Question: I've written a little example page with elements that are draggable on touch devices (based on <URL>.
- <URL>
I have two draggable '<div>' elements: a green block, and a red ball (made ball-shaped with 'border-radius'). The dragging is implemented with 'ontouchstart', 'ontouchmove' and 'ontouchend', and the "animation" is done by changing the 'top' and 'left' CSS properties of these elements.
When I drag the green one, all is roses and ponycorns.
But when I drag the red one in Safari on an iPad 1 (running iOS 5.1.1) or an iPad 3 (6.0.1), I get little light red trails where the rear edges of the circle were (see screenshot below).
I don't, however, see these trails on my iPhone 5 (6.1.4).

Is there a way to get rid of these trails?
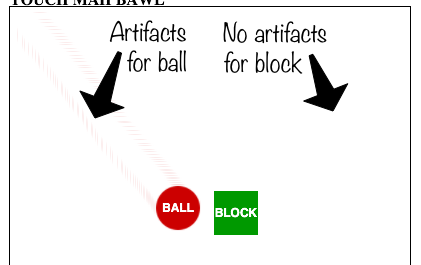
Answer: ## The fix
Add this rule to your '#bawl { ... }' ruleset:
'''
-webkit-transform: translateZ(0);
'''
(If you need to avoid hardware acceleration, you can use 'outline: 1px solid transparent'--for more details, see <URL>
This removes the trailing artefacts, but why? It's a combination of <URL> not clipping anti-aliased lines to the edges of a shape and how WebKit repaints a web page after part of it changes.
## Drawing a webpage
First, a quick and (over)simplified run down of how WebKit gets from a tree of DOM nodes to a bitmap image representing the rendered webpage.
You already know that a webpage gets parsed into a tree of elements, called the DOM. Each node in the DOM is presented in a certain way depending on the styles applied to it. It is possible for nodes to overlap, or be overlapped by, other nodes depending on things like z-order, transparency, overflow, positioning etc.
This is broadly similar to how things work under the hood. WebKit maps each DOM node to a corresponding 'RenderObject', which has all the information it needs to paint an individual DOM node. Each 'RenderObject' is mapped to either its own or an ancestor's 'RenderLayer', which is a conceptual way of dealing with how nodes are "layered"--i.e. painted over or under other nodes.
To render a webpage, each 'RenderLayer' is painted from back-to-front by z-order. Children behind that layer painted are first, followed by the layer itself, followed by children in front of it. To paint itself, the 'RenderLayer' calls the paint method on its corresponding 'RenderObject's.
WebKit has two code paths for rendering a given 'RenderLayer': the software path and the hardware accelerated path. The software path paints each 'RenderObject' directly to the image of the rendered webpage that you see in your browser, whereas the hardware path allows certain 'RenderLayer's to be designated as , which means that it and its children are drawn separately and finally composited into a single image by the GPU. The hardware path is used whenever one or more of the 'RenderLayer's on a page require hardware acceleration, or when it is explicitly required by a flag in the browser (e.g. Chrome).
## Updating part of a webpage
When an animation or some other event changes how part of a page looks, you don't want to redraw the entire webpage. Instead, WebKit draws a box around the changed area--the damage rect--and only redraws bits of each 'RenderLayer' that overlap with that box. A 'RenderLayer' that doesn't overlap the damage rect is skipped entirely.
If you're rendering via the software path, WebKit directly recomposes the damage rect onto the bitmap image of the full rendered page, leaving the rest of the image unchanged. The hardware path, however, repaints each compositing layer separately and recomposites them into a new image.
## What is going wrong
The 'translateZ' fix applies a 3D transform to the element. This forces the 'RenderLayer' that paints the ball to require hardware acceleration, meaning that WebKit will use the hardware path instead of the software path. This implies that the problem is related to using the software path.
When the ball is painted, the border radius means that the edges are anti-aliased. Because of a <URL>, the edges of the shape are anti-aliased such that some pixels fall outside of the damage rect calculated when you change the ball's position on the page. Using the software path, the browser redraws only the changed region of the rendered page image, leaving the rest of the image untouched. The semi-transparent pixels that fall outside of this area won't be updated, which accounts for the artefacts left behind when you move the ball.
By contrast, the hardware path redraws that layer (and its child layers) separately then recomposites the page. No "ghost pixels" are left over from the last time that layer was rendered.
## TL;DR
When WebKit uses the software rendering path, changes to part of a page are made directly to the image representing the whole page. For performance reasons, WebKit only redraws those parts of an image that have changed. However, when Quartz draws a rounded rectangle, it anti-aliases the edges such that some pixels fall outside the region that WebKit knows to redraw. The fix is to force that layer to require hardware acceleration by applying a 3D transform, meaning that element is drawn separately from the rest of the page and recomposed after.